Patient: sex F, age 73
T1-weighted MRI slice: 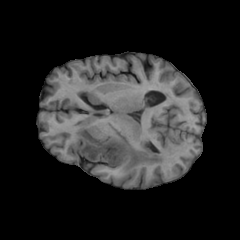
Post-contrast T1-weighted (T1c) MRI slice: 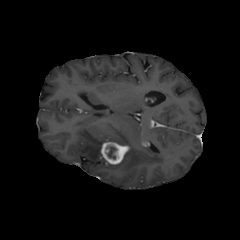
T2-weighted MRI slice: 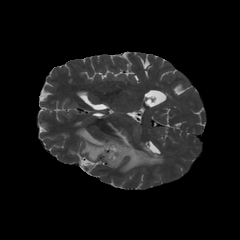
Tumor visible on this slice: yes
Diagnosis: Glioblastoma, IDH-wildtype
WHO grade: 4